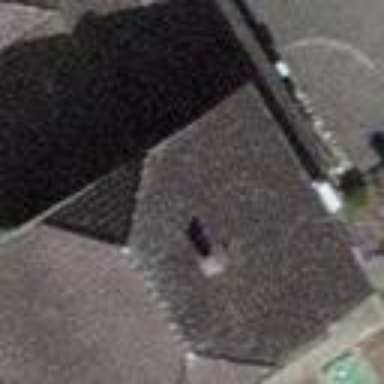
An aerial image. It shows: Building with tiled roof.